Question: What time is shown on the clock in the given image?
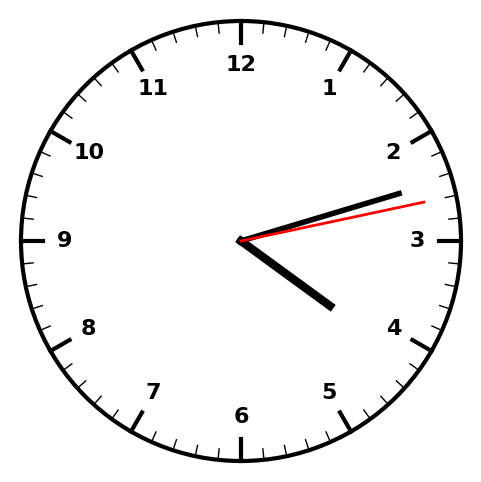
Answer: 04:12:13